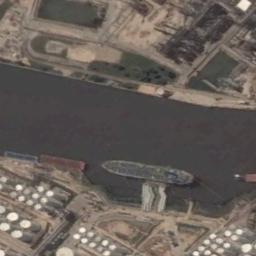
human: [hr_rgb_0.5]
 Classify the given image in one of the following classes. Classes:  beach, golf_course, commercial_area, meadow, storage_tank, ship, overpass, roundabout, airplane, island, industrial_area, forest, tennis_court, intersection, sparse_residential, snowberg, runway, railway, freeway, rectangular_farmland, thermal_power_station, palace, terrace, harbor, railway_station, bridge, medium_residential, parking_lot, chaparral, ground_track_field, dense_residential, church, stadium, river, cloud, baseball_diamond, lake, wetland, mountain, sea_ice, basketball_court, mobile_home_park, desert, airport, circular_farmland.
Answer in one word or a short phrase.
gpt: ship